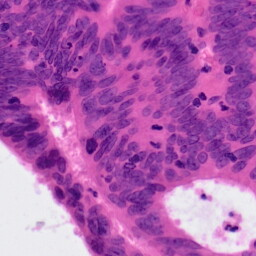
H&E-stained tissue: Colon